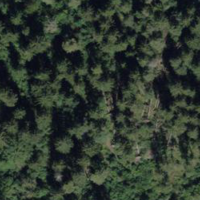
EUNIS habitat code: 41
Species observed at this site:
Mercurialis perennis